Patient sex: M
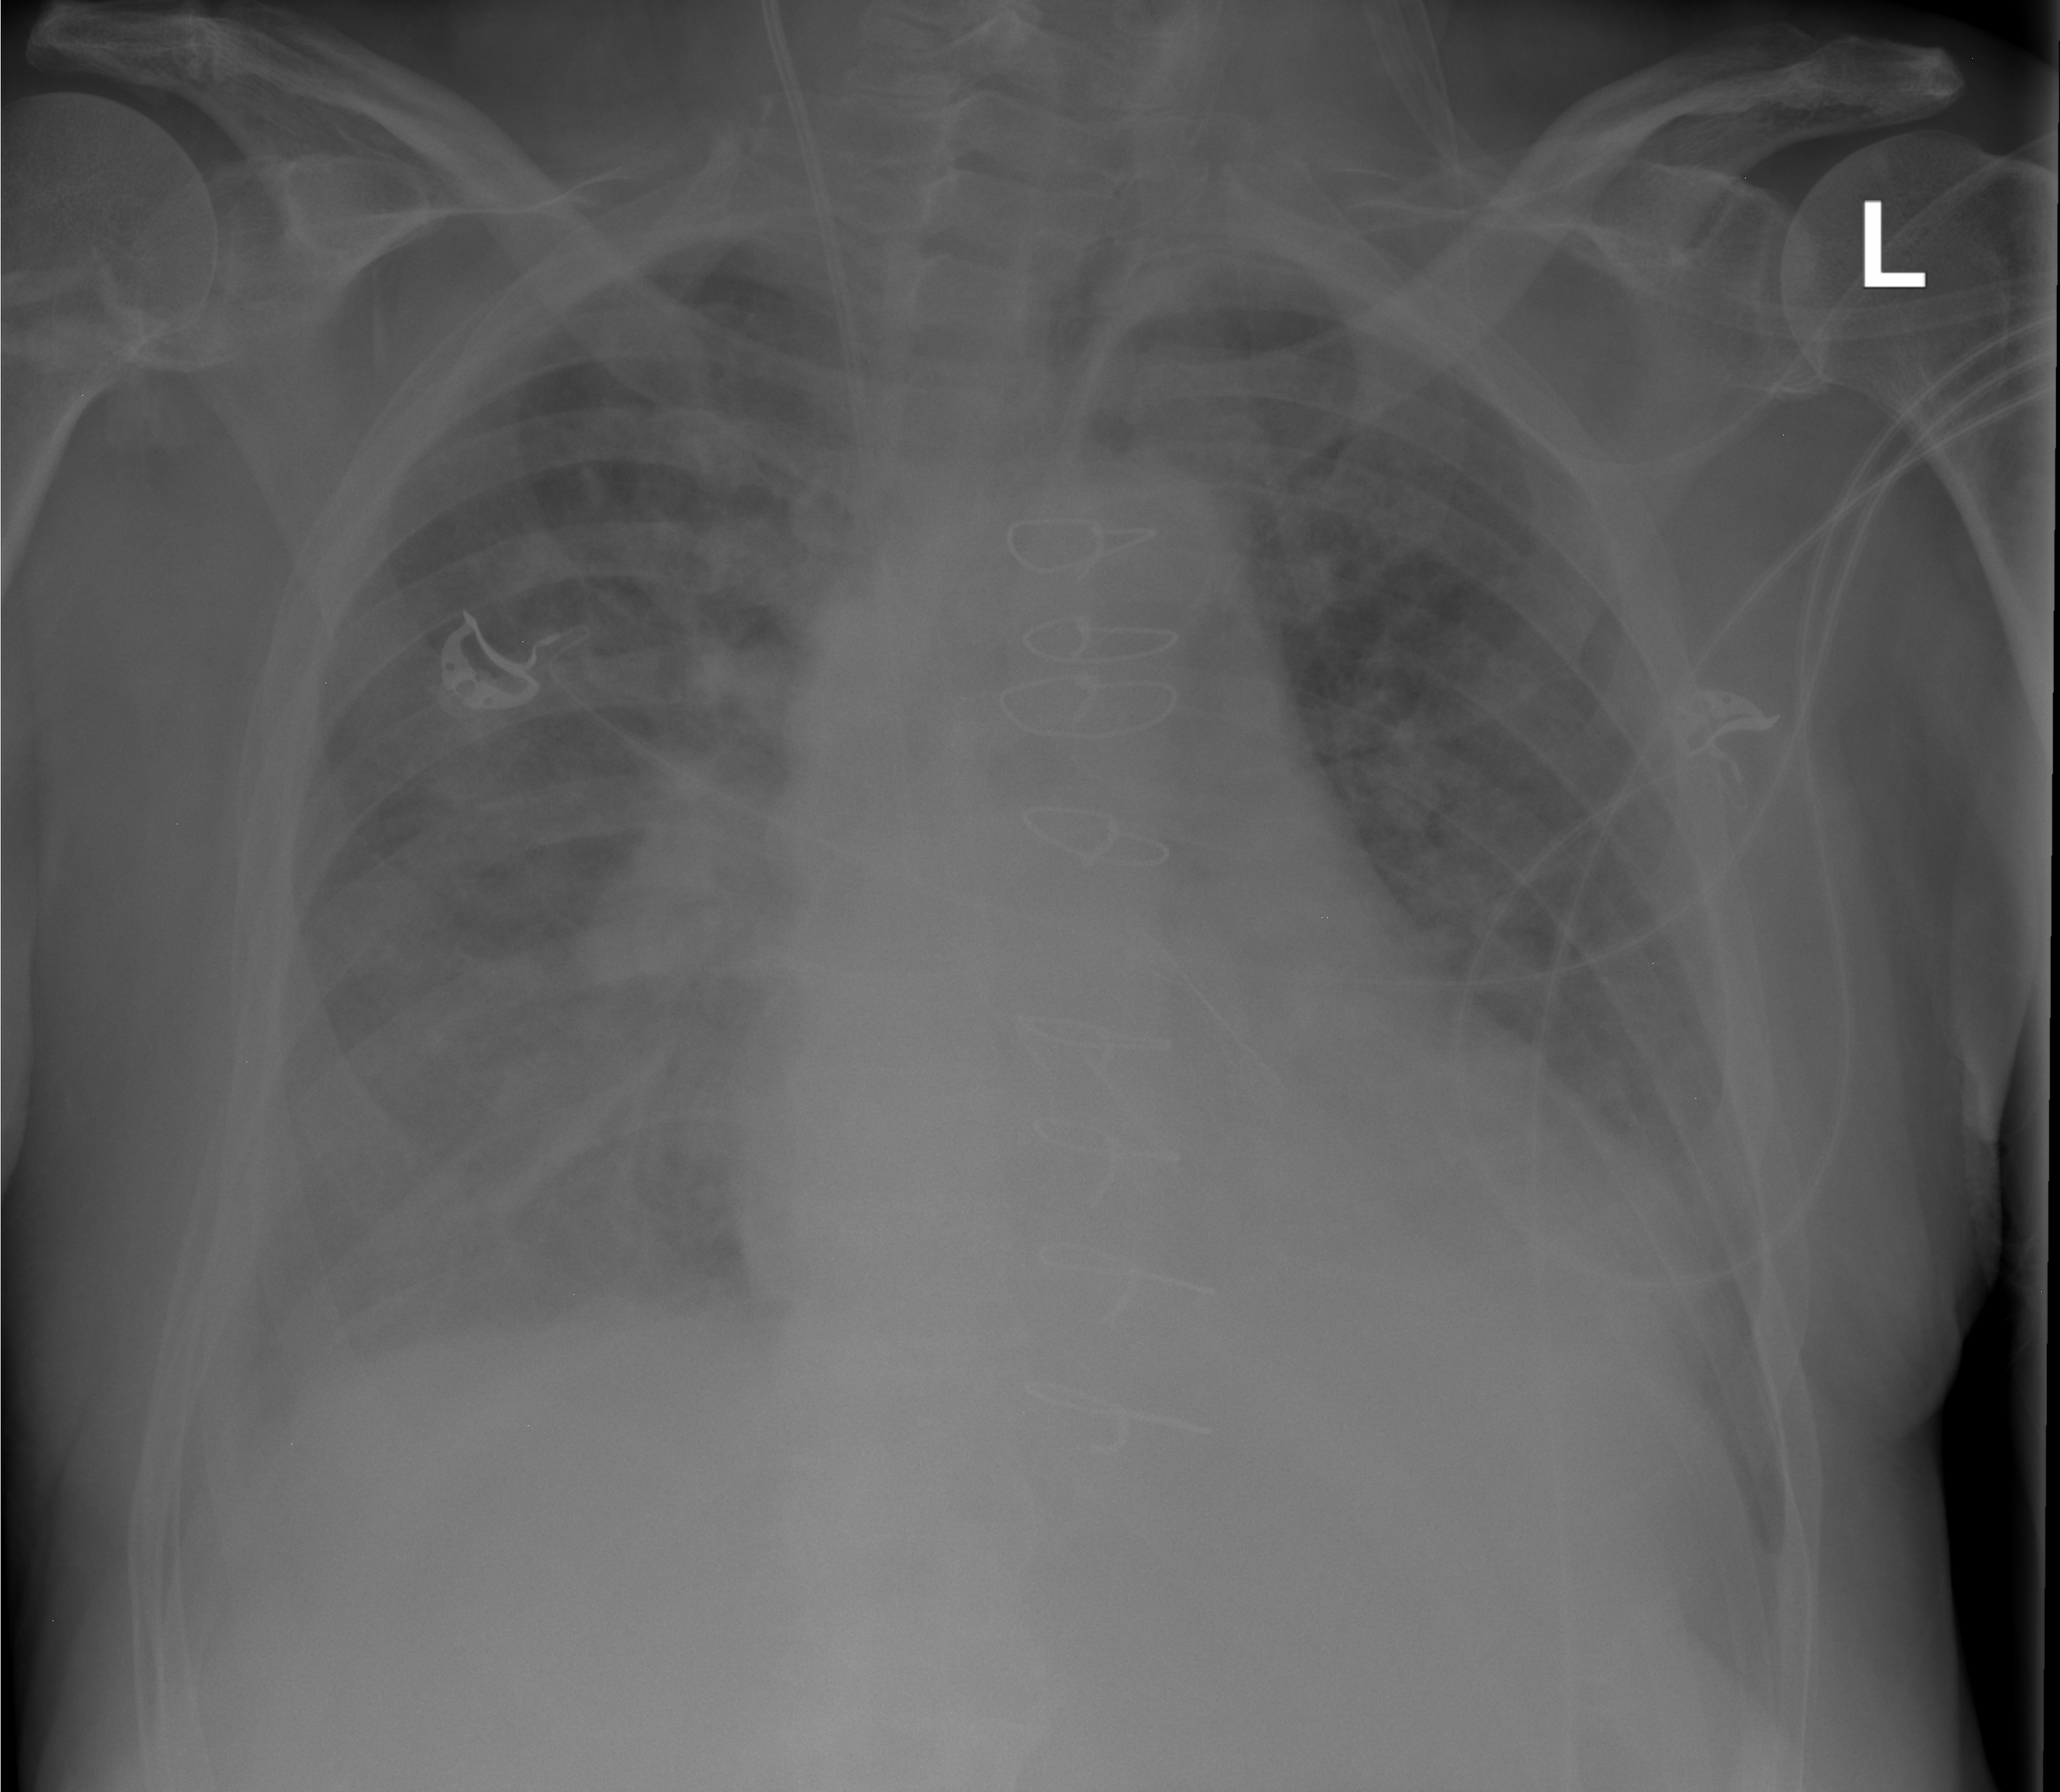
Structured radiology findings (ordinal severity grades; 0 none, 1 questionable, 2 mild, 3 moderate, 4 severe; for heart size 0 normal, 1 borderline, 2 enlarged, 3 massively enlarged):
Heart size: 0
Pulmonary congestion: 2
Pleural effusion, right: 2
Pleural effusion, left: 2
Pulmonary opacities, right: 2
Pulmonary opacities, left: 0
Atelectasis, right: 0
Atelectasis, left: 0